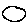
Label: circle